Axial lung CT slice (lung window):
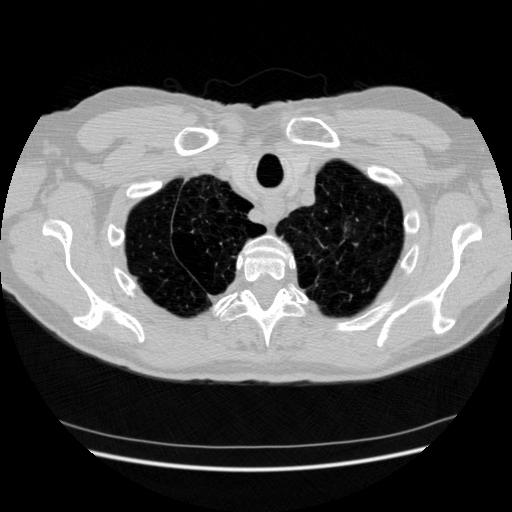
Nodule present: no